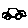
Label: car